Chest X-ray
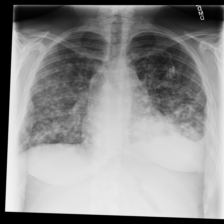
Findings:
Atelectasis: negative
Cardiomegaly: positive
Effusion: positive
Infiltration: positive
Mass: positive
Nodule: positive
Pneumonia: negative
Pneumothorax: negative
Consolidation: positive
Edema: negative
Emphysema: negative
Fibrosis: negative
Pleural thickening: negative
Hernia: negative